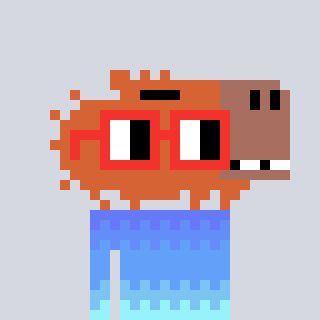
a pixel art character with square red glasses, a capybara-shaped head and a grayscale-colored body on a cool background